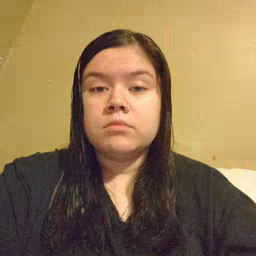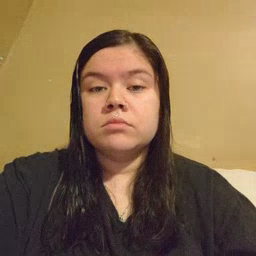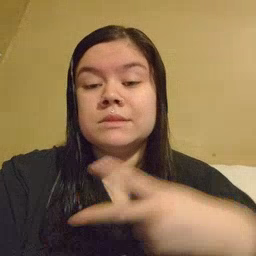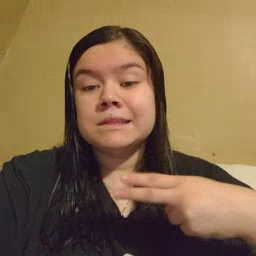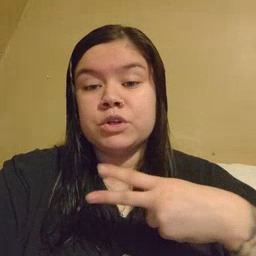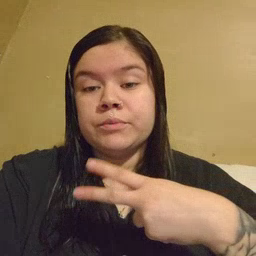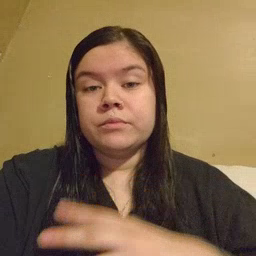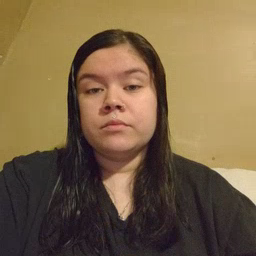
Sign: scissors